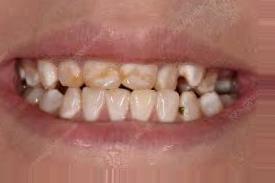
Condition: Tooth Discoloration